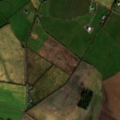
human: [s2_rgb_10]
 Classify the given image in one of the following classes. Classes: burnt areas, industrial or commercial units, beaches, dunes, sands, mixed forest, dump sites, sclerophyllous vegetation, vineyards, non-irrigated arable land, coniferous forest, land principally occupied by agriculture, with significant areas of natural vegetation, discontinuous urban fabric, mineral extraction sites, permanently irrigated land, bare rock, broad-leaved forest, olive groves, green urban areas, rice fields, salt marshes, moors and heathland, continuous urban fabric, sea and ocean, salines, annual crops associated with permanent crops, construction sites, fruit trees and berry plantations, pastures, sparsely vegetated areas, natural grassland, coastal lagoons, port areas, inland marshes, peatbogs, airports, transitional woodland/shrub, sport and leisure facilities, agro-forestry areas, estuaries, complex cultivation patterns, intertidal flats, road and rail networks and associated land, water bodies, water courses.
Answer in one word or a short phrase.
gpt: non-irrigated arable land, pastures